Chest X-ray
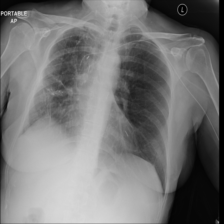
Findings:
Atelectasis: negative
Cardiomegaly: negative
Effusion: negative
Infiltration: positive
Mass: negative
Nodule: negative
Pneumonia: negative
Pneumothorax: negative
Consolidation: negative
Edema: negative
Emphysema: negative
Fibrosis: negative
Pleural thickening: negative
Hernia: negative